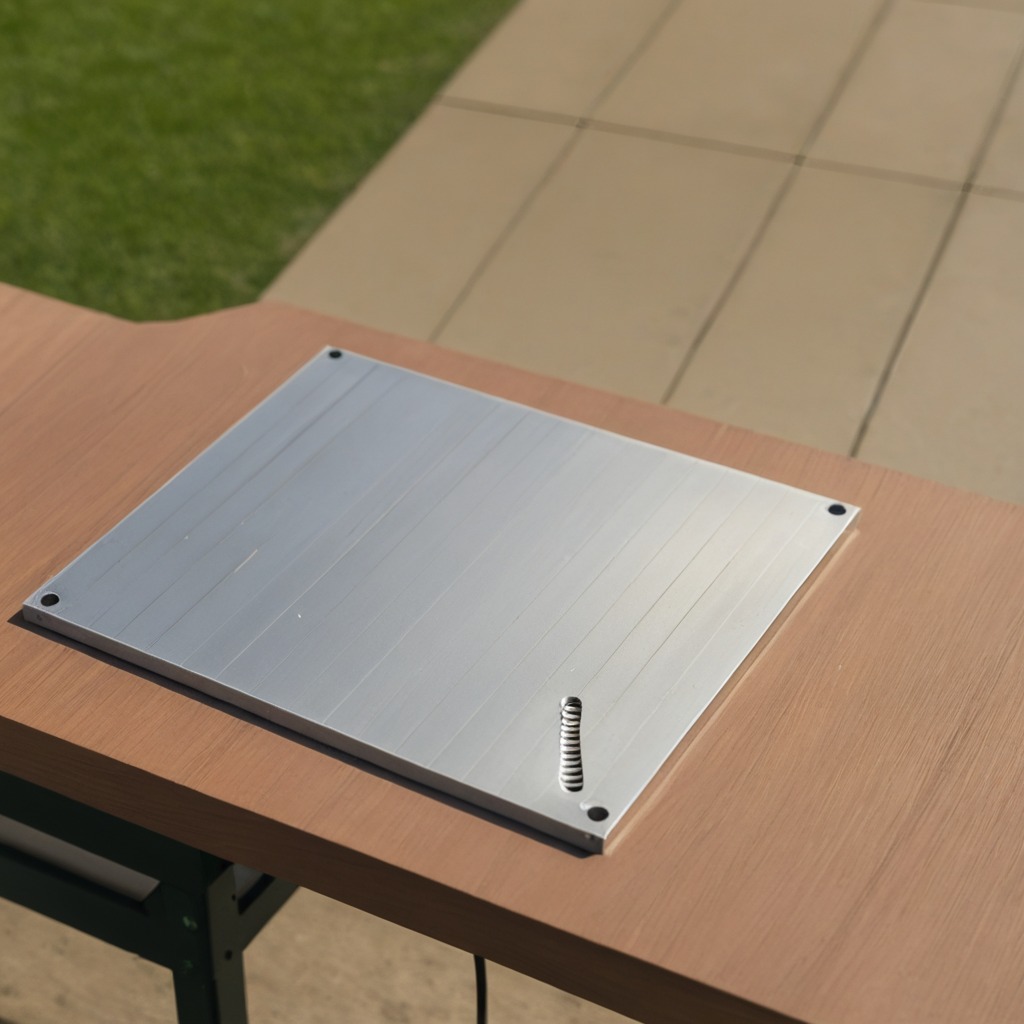
A coiled metal spring is lying on a textured surface.